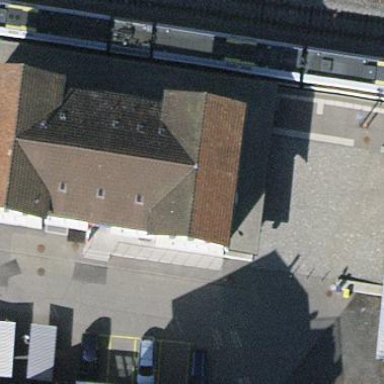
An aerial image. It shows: Train station with gabled roof.